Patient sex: M
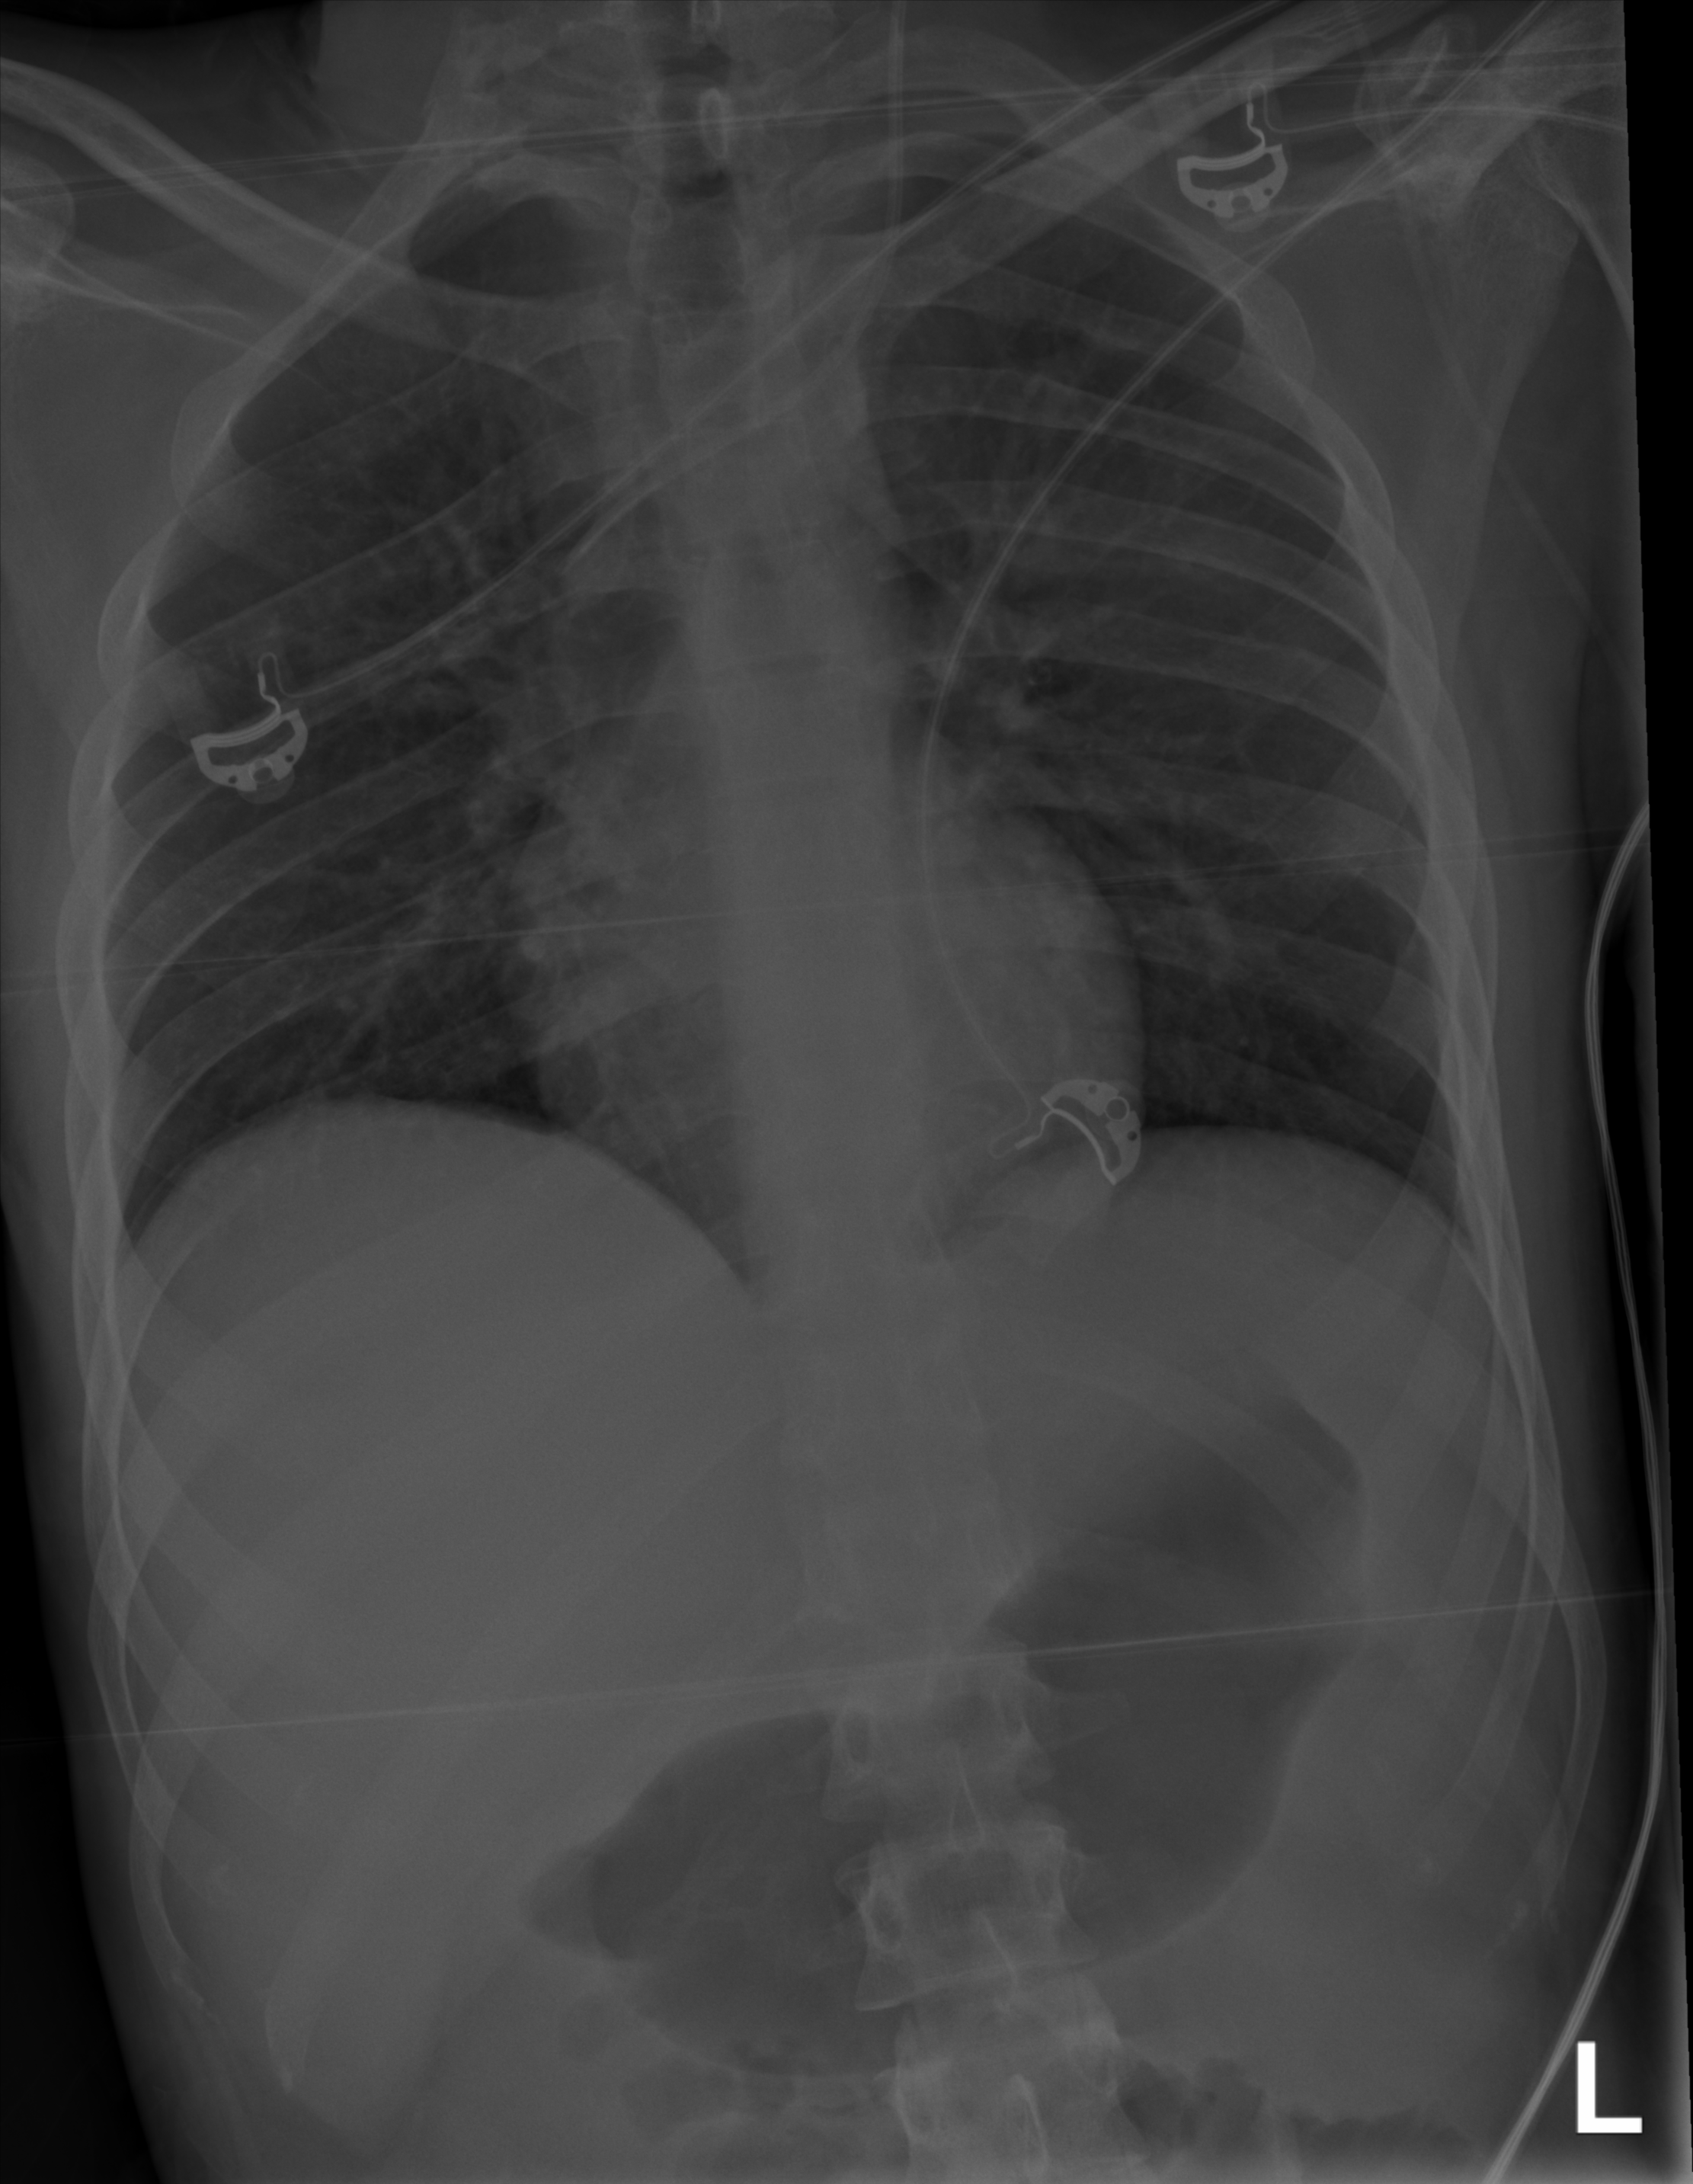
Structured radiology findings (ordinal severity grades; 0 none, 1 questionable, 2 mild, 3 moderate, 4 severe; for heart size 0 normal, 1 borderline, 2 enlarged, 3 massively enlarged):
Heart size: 0
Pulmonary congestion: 0
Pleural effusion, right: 0
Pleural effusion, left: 0
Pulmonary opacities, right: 0
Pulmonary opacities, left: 2
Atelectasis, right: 2
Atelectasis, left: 0